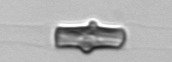
Label: Chaetoceros_didymus